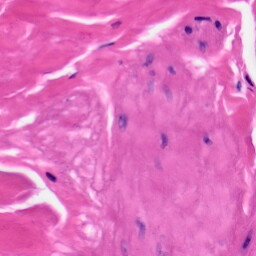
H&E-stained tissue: Skin